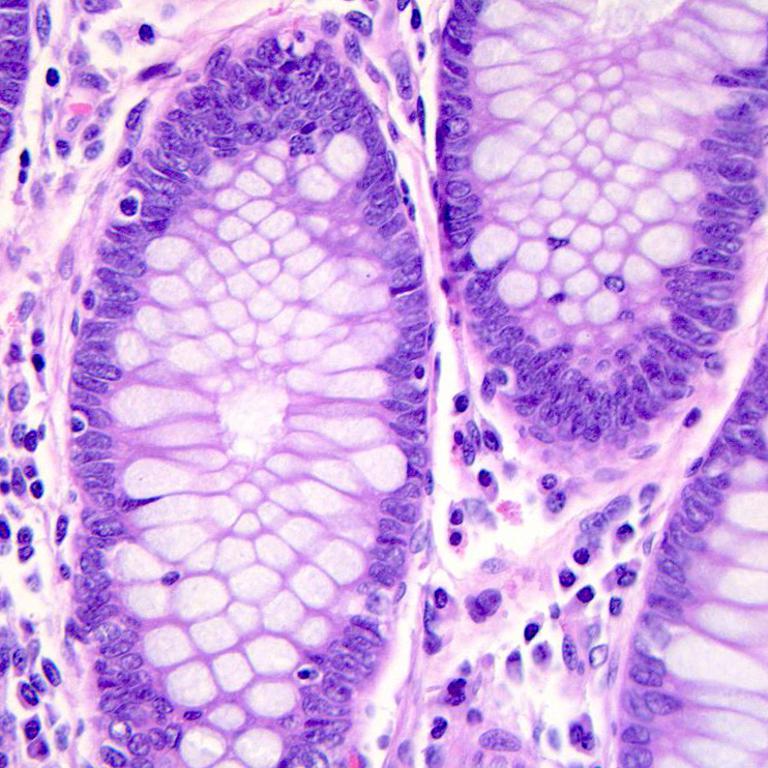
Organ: colon
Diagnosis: benign